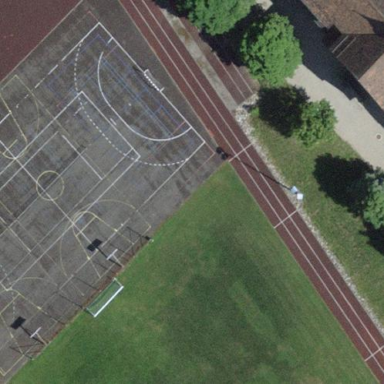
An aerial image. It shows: Multi-sport pitch for leisure and various sports activities.